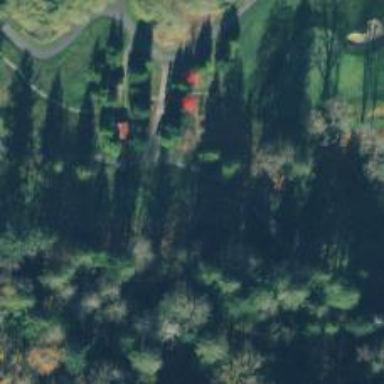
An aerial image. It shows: Golf path.